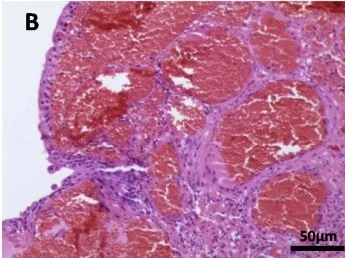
(B) A proliferation of vessel walls with distinct borders and spreading between the normal vasculature, well differentiated, and the stroma of the bladder submucosa with intense congestion.
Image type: pathology (immunostaining)